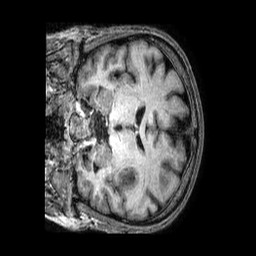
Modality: T1w
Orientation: coronal
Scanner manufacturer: philips
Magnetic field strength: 3 T
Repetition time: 0.006843 s
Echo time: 0.003103 s